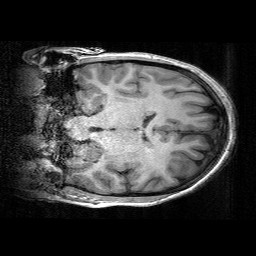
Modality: T1w
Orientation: coronal
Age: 17
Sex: female
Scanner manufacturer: siemens
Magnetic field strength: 3 T
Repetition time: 2.53 s
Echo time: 0.00297 s